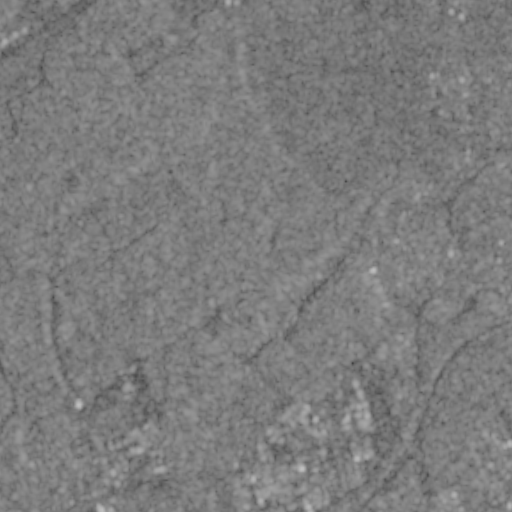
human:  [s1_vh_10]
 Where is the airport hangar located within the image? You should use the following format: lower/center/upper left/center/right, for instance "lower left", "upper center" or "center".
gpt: The airport hangar is located in the lower right of the image.
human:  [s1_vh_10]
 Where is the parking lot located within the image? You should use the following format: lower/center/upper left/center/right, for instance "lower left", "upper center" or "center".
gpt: The parking lot is located in the lower of the image.
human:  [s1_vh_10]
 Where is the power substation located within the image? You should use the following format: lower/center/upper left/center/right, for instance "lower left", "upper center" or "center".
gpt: The power substation is located in the lower left of the image.
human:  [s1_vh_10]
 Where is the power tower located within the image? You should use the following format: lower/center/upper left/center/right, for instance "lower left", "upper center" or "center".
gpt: The power tower is located in the lower left of the image.
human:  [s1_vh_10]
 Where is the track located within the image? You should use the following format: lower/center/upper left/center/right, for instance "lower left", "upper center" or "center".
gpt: The track is located in the lower left of the image.
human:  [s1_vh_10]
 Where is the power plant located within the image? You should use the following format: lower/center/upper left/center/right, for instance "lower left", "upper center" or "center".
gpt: There is no power plant in the image.

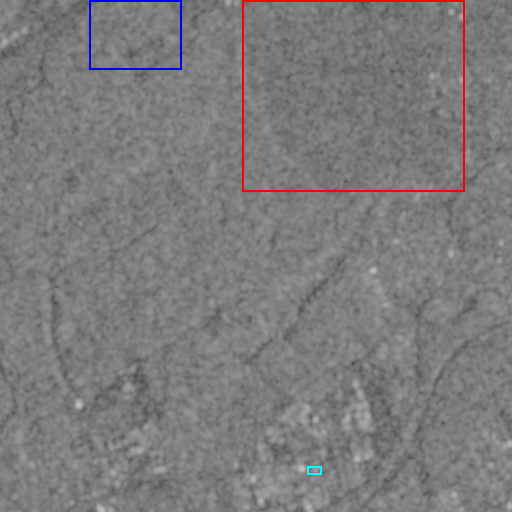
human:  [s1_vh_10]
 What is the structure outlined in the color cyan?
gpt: The structure outlined in cyan is an airport hangar.
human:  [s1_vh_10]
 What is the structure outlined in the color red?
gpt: The structure outlined in red is a crop field.
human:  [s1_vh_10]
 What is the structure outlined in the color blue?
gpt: The structure outlined in blue is a park.
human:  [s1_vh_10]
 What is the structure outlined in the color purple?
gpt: There is no purple outline.